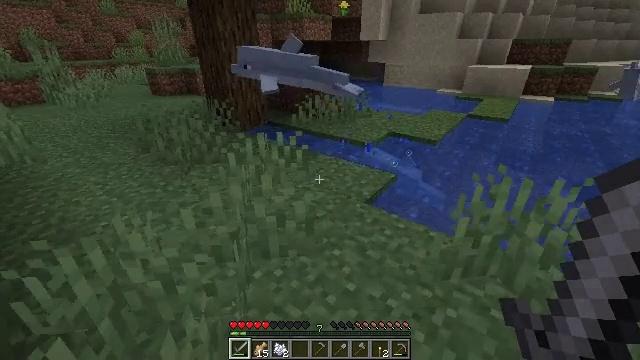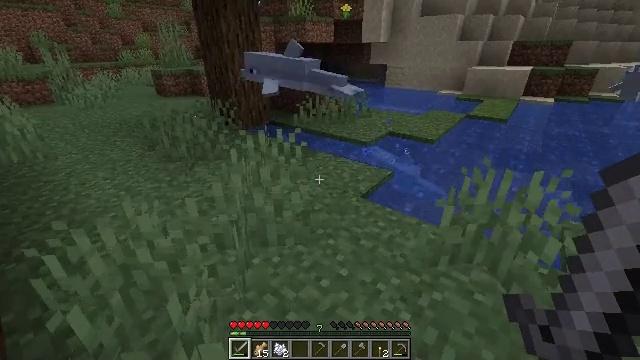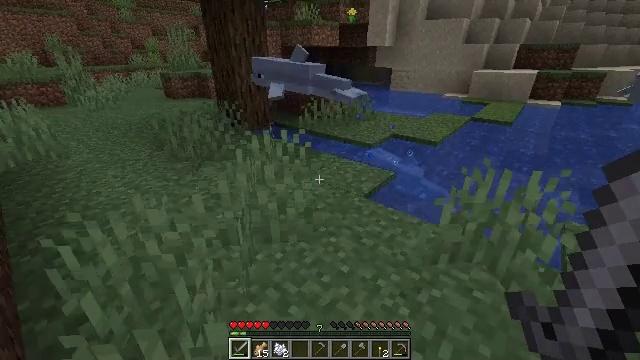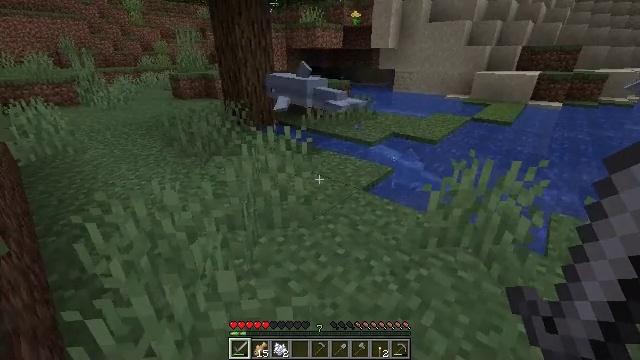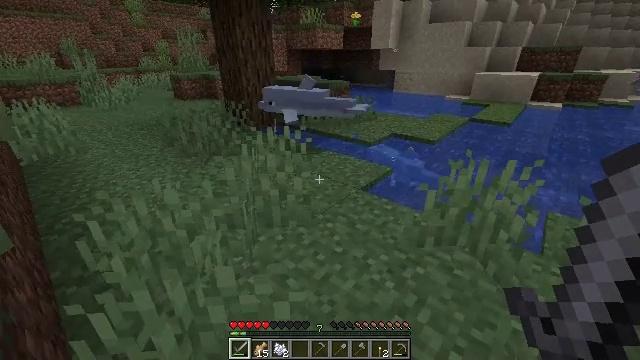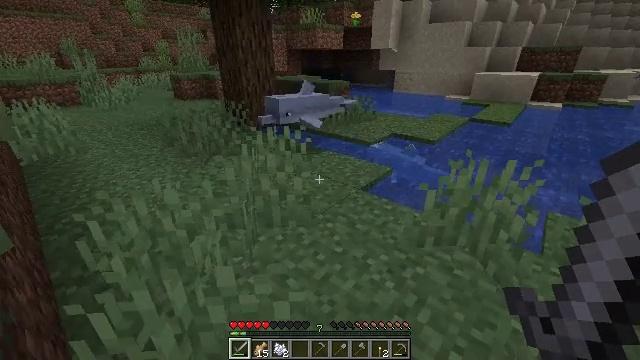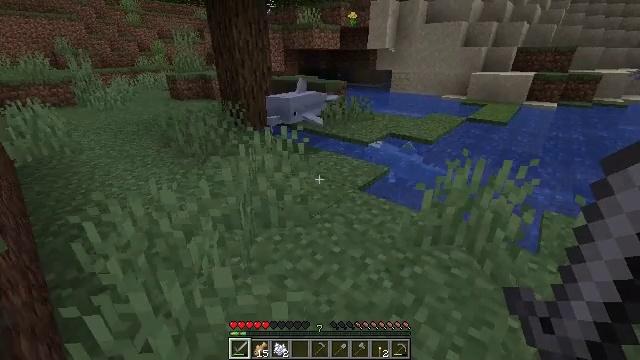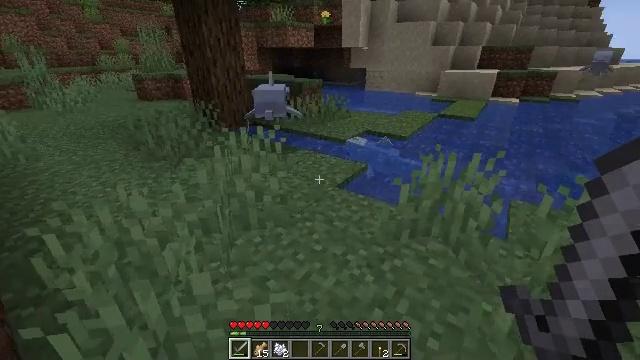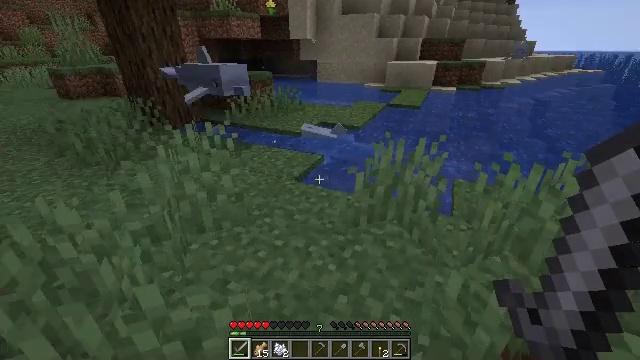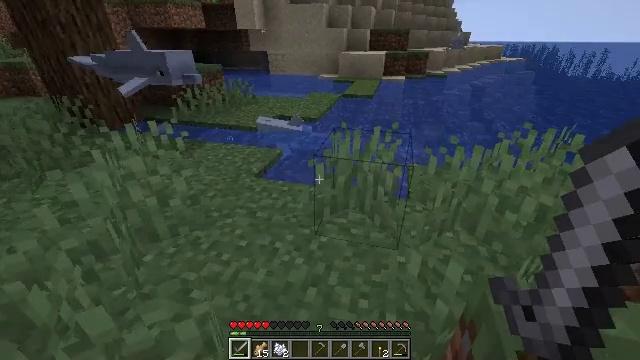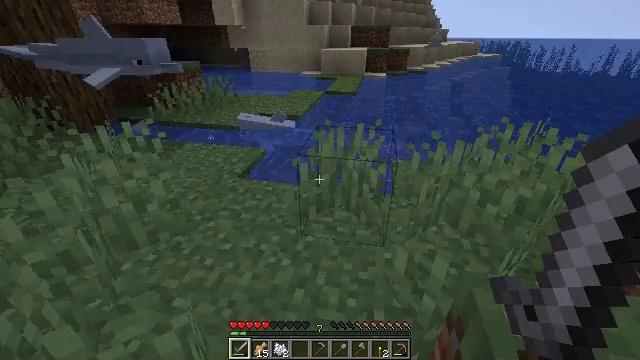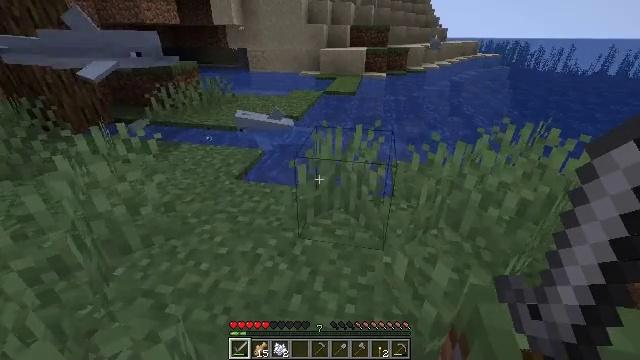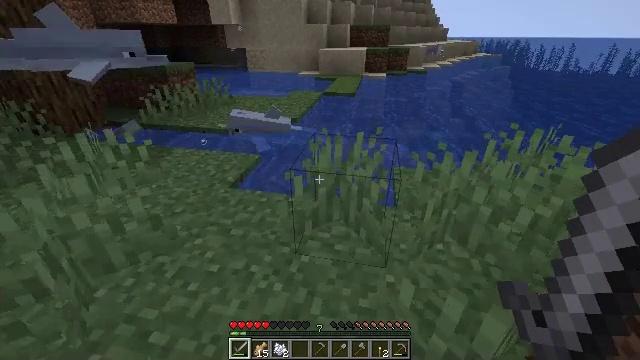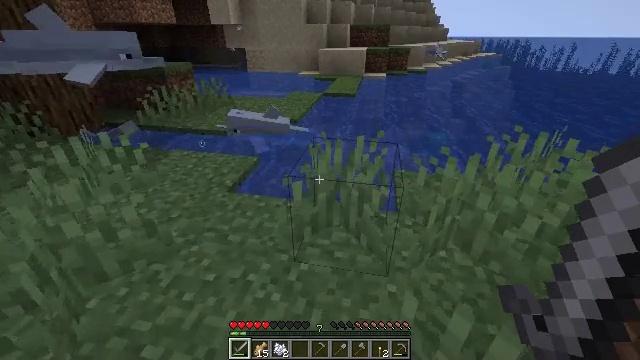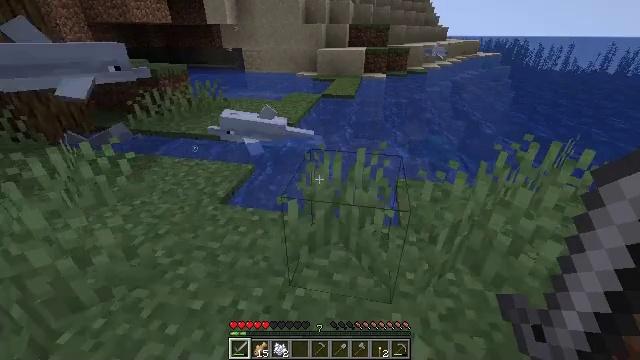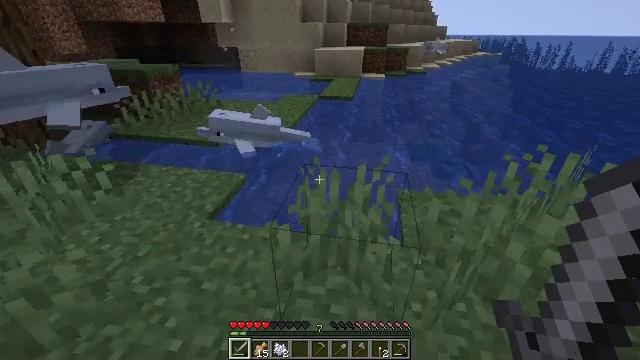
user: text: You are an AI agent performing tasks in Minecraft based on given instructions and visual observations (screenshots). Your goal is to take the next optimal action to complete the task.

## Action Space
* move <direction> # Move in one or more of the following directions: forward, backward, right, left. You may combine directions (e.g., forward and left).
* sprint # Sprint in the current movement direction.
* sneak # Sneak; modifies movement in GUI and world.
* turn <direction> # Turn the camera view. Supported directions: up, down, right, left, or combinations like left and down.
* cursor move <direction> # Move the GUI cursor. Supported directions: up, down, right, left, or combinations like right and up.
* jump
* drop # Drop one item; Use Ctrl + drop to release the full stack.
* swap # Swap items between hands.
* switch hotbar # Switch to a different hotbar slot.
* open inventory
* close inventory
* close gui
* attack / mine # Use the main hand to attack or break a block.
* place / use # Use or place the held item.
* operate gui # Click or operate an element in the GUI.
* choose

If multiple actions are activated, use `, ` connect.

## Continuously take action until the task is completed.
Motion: motion action
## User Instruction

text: Turn raw cod into cooked cod in the furnace.
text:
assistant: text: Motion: move back
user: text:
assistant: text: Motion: move back, turn left
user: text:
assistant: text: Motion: move back, turn left
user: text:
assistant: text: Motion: move back
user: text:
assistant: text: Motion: move back
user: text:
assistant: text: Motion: move back
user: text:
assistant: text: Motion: move right, turn right
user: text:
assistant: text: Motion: move right, turn right and down
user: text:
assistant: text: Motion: move right, turn right and down
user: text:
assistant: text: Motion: move right, turn right
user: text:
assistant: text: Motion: move forward and move right
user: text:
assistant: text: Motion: move forward
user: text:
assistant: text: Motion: move forward
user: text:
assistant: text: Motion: move forward
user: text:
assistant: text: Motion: move forward
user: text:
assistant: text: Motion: move forward
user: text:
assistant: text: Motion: move forward and move right
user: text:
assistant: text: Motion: move forward and move right
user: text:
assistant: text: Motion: move forward and move right
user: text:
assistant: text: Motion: move forward and move right
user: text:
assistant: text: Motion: move forward and move right
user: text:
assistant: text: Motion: move right
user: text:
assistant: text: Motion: move right
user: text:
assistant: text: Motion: move right
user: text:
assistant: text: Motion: move right
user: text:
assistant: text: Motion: move right
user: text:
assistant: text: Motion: move right
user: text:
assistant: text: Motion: move right
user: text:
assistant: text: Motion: move right
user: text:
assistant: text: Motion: move right